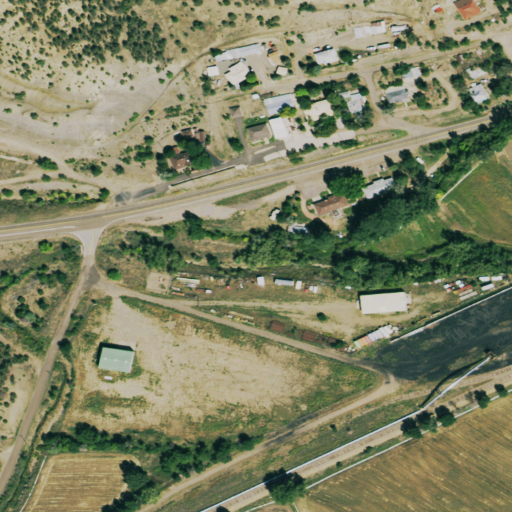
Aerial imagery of valley in Colorado named Colorado Canyon containing low intensity development, shrub, open development, woody wetlands, pasture, medium intensity development, evergreen forest, and cultivated crops